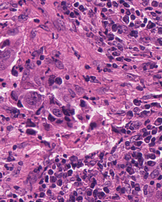
Tumor epithelial tissue: yes
Tumor-associated stroma tissue: yes
Normal tissue: no